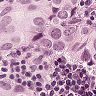
Metastatic tissue present: yes